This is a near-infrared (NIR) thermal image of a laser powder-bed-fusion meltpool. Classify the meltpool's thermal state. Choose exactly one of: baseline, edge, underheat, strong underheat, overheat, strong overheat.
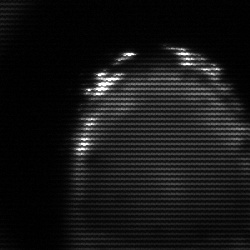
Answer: edge